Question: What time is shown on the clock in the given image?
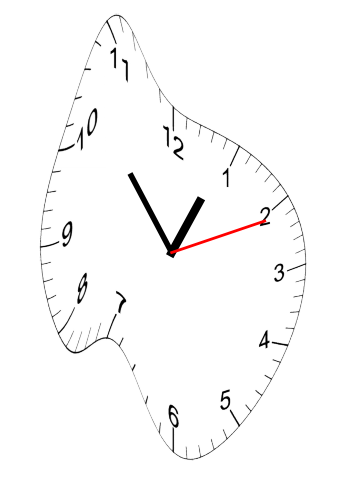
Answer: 12:53:11